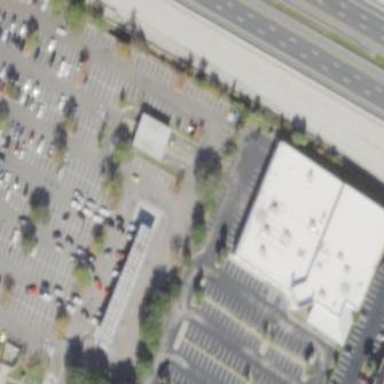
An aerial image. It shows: Building that houses bowling alley.